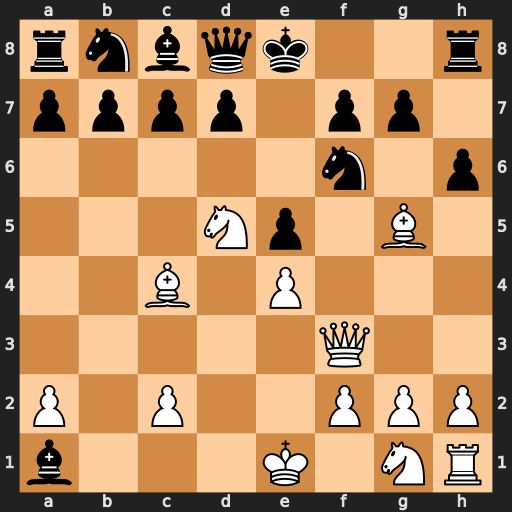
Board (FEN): rnbqk2r/pppp1pp1/5n1p/3Np1B1/2B1P3/5Q2/P1P2PPP/b3K1NR
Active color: w
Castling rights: Kkq
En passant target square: -
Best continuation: Nxf6+ gxf6 Bxf6 Qxf6 Qxf6